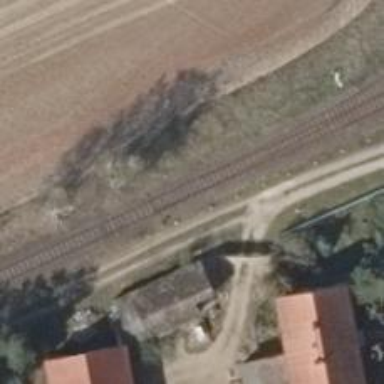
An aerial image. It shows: Railway track.